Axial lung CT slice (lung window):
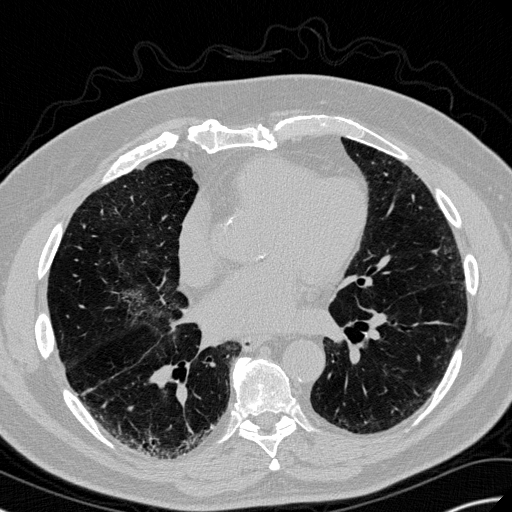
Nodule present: no